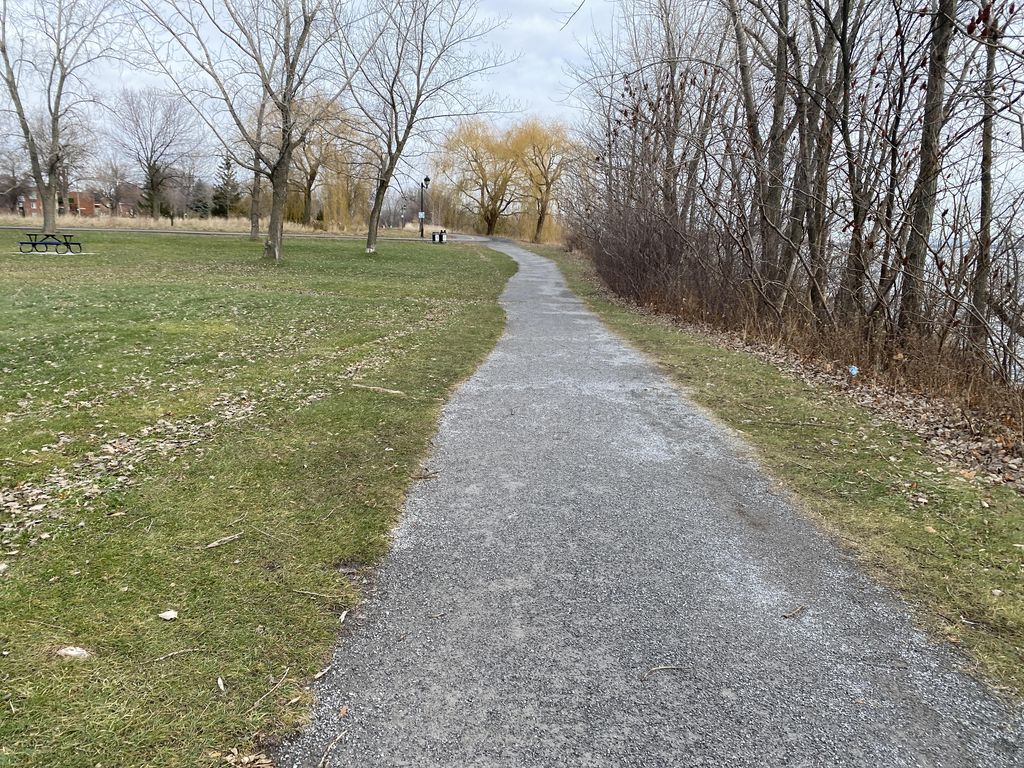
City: montreal